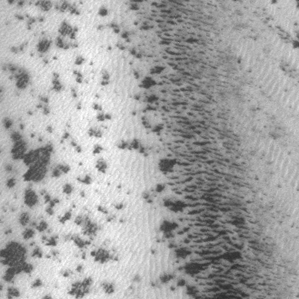
Label: frost